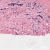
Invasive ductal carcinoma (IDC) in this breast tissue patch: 0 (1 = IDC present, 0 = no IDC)